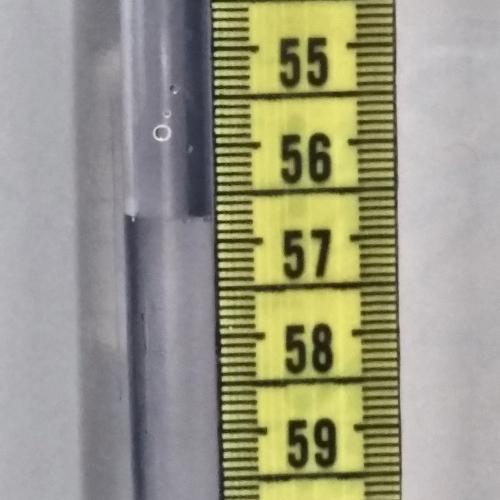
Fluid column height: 56.7 cm